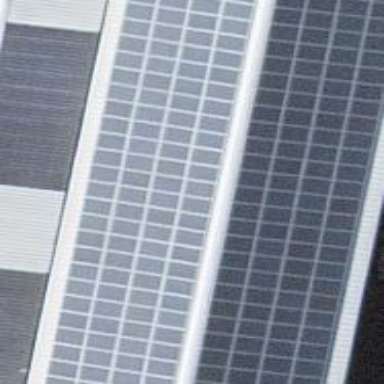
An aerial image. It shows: Solar power generator using photovoltaic method with solar photovoltaic panel types.